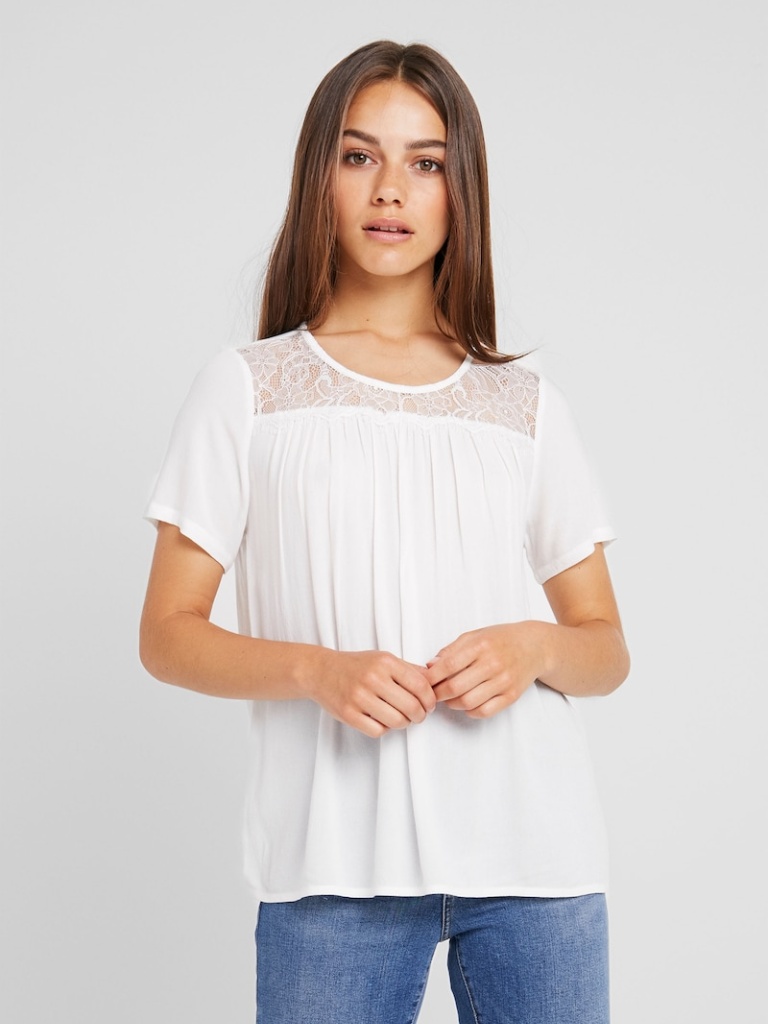
cotton relaxed short sleeve hip length Untucked crew t-shirt